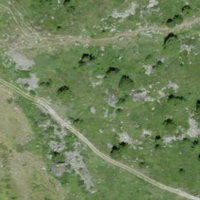
EUNIS habitat code: 26
Species observed at this site:
Marmota marmota
Lonicera caerulea
Linaria cannabina